Aerial crown-view tile of a tropical tree (Barro Colorado Island, Panama), acquired 20240611:
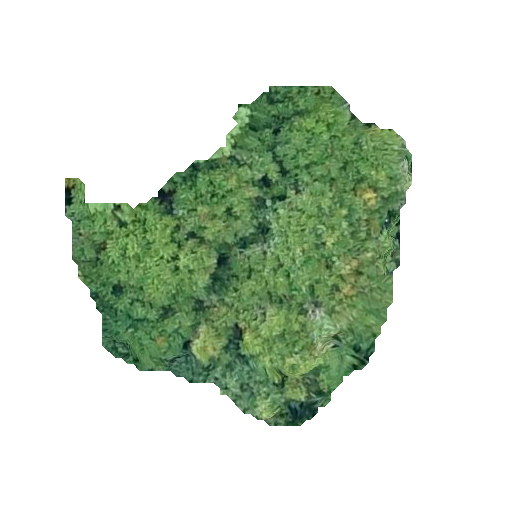
Species: Protium stevensonii
GBIF accepted scientific name: Tetragastris panamensis
Crown area: 118.779 m²